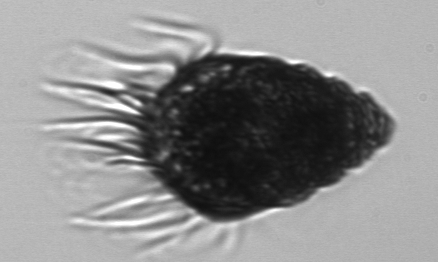
Label: Laboea_strobila